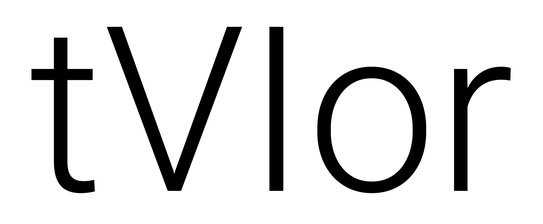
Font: Roboto_Light